Interaction volume radius: 5 \u00c5
Interaction volume height: 20 \u00c5
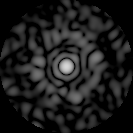
Disorder parameter: 0.8116